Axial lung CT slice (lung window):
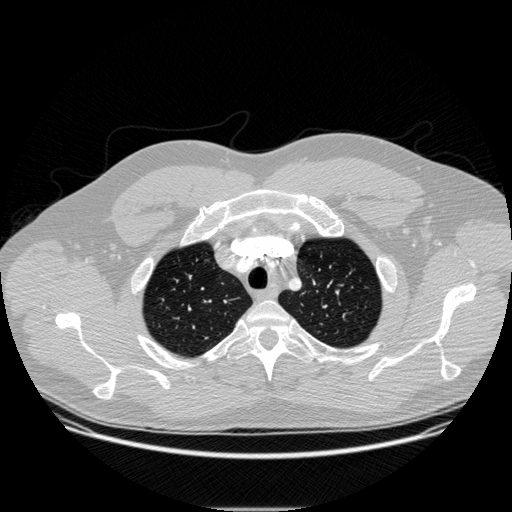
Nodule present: no